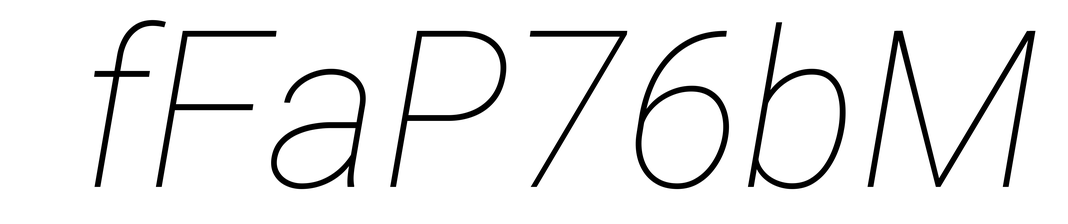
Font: Roboto-Italic_Thin_Italic